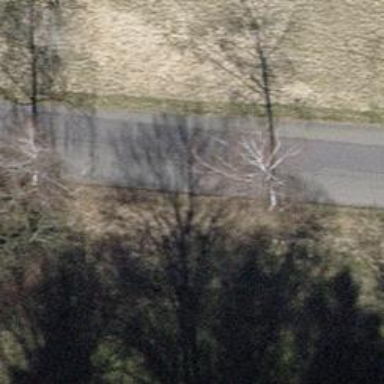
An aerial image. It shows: Urban tree adds touch of nature to the surroundings.